Question: Are there any jQuery plugins to implement wordpress like simplereach content slider using jQuery. Here I am giving the Image of the effect

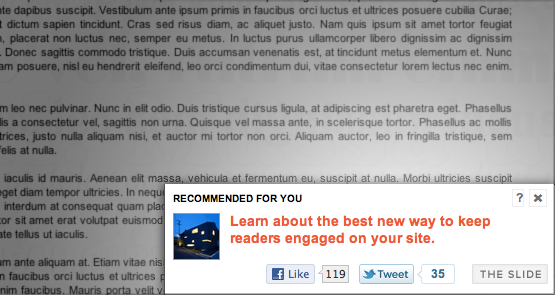
Answer: The SimpleReach Slide is a Javascript only plugin. Even with the CMS integrations (like Wordpress), it is still only Javascript that is rendered on the page. It works in such a way that when our servers see your page for the first time, we index it and create a pool of 'recommendable articles.' That pool allows us to do things like categorizing recommendations and slicing them up based on many factors (like user behavior, social, categories, etc). We only store enough information in order to make an intelligent recommendation. Then when the user hits the page, the available information is used to make the most accurate recommendation possible for that user.
Something on the level of jQuery would likely be page level (or with some fancy trickery sitting in one of the browsers databases in HTML5). Another jQuery like possibility would be to create a sliding widget and you pass the data to it from your own servers (effectively re-inventing the wheel with regards to the service that SimpleReach provides). SimpleReach also provides additional items like analytics for The Slide and social buttons to increase sharing and engagement. To mimic this with a jQuery plugin, one would have to use Google Analytics and create events for tracking slide interaction.
If you interested in something a little simpler with no analytics that works with Wordpress, you may want to check out the <URL> plugin. It doesn't make recommendations like SimpleReach, it just shows the next article that is available for reading.
Disclaimer: I work for <URL>.